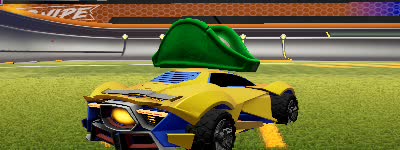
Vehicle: werewolf